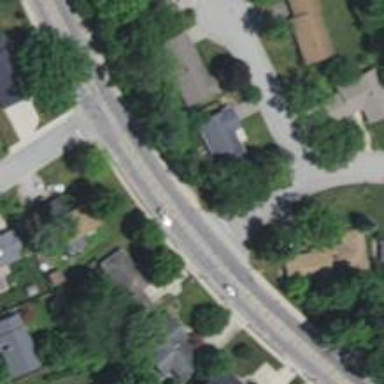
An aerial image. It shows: Tertiary road.